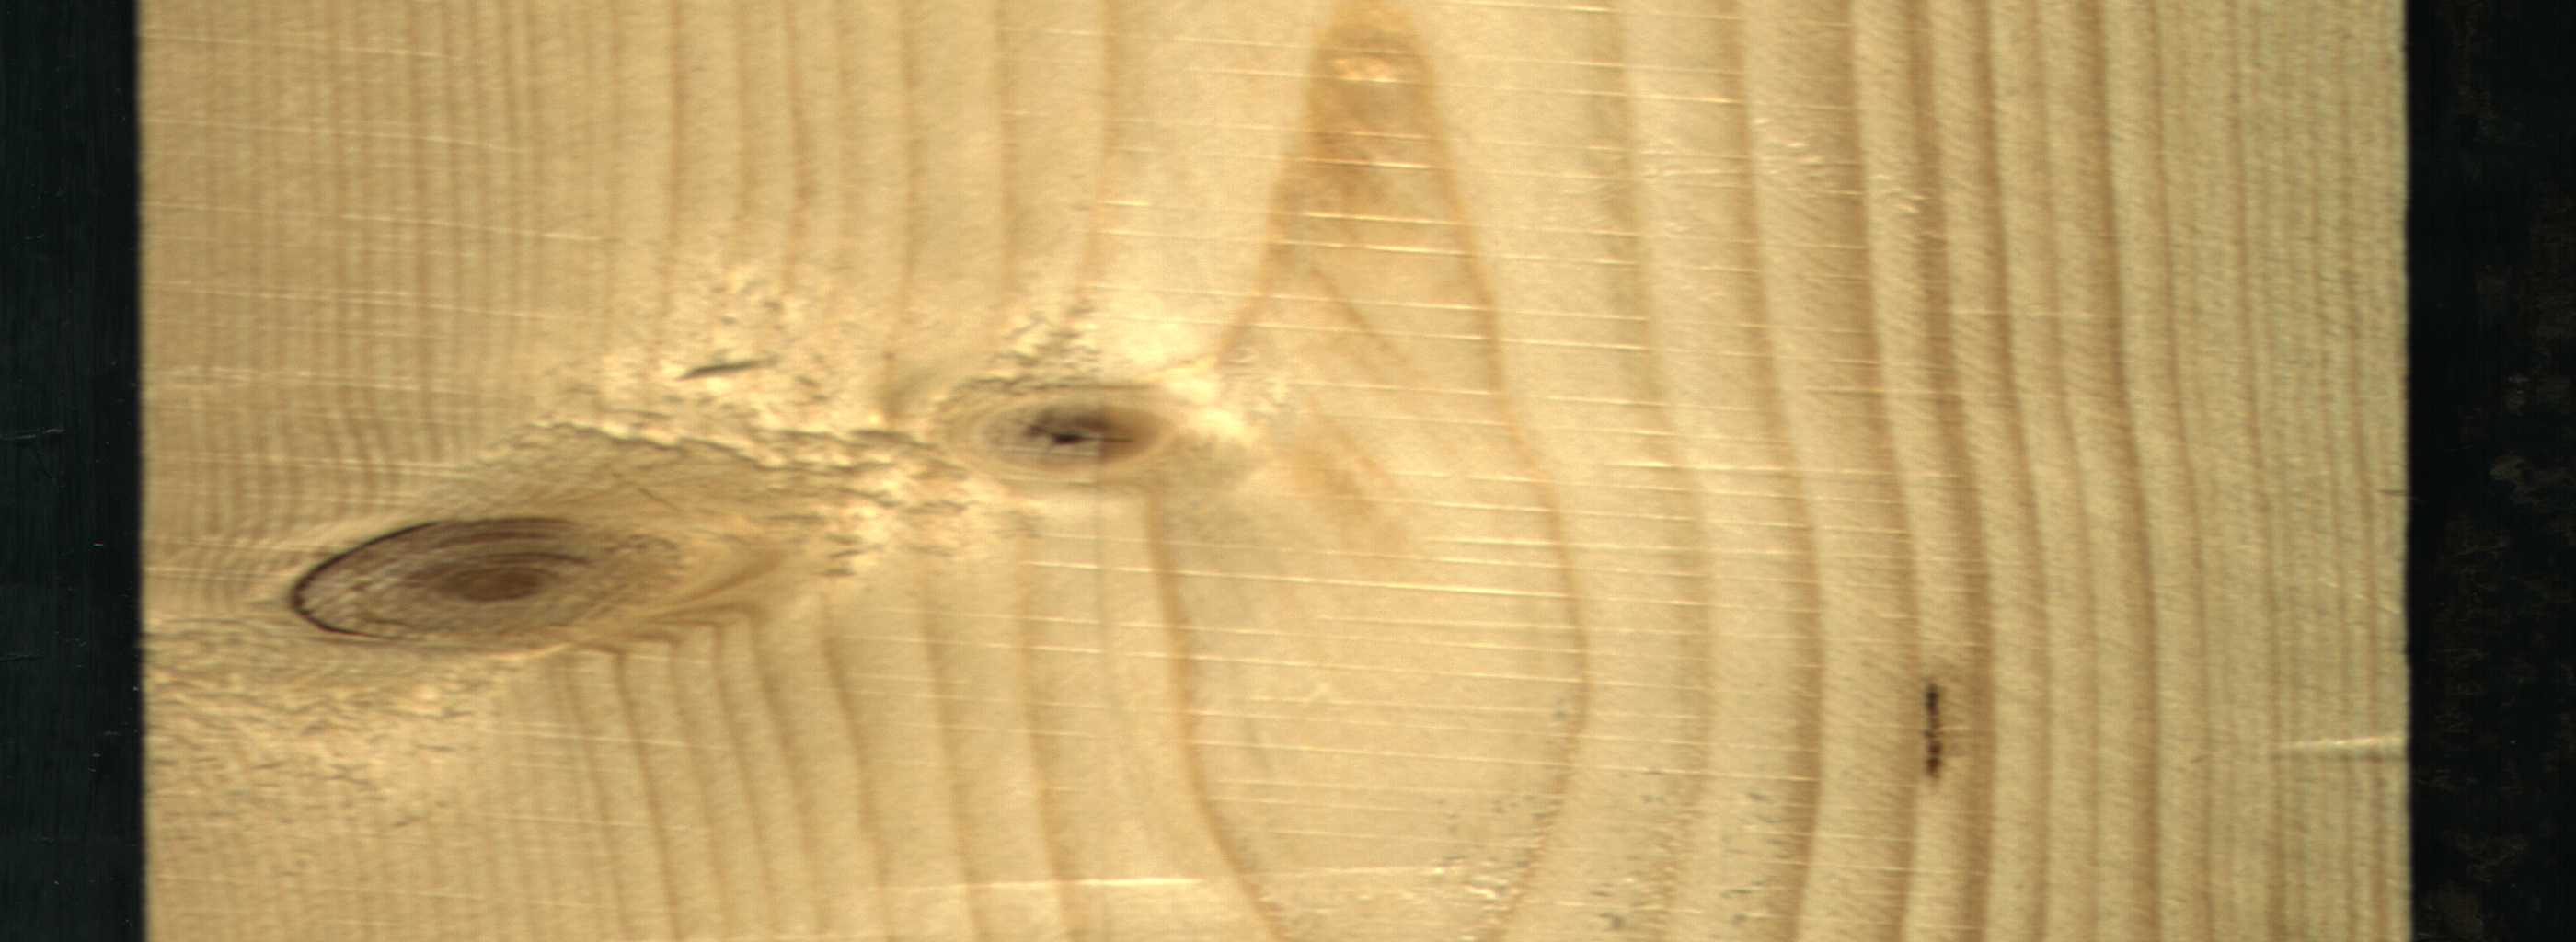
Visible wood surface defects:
resin
Live_Knot
Live_Knot